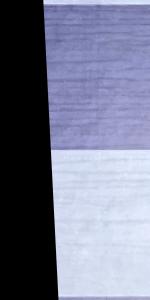
Label: Empty